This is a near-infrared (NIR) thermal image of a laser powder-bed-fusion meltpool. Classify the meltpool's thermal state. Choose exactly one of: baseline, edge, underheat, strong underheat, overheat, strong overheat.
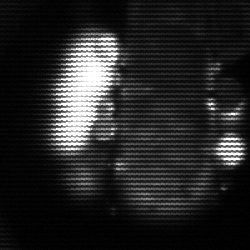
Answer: strong underheat